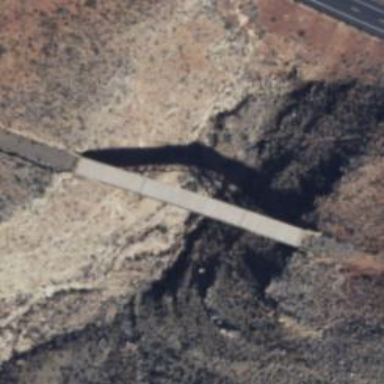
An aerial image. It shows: Track road with bridge.